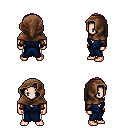
a pixel art fantasy rpg character, male body template, human, light skin, blue robe, white pants, pink long hairstyle, cloth hood, leather bracers, four views (front, back, left, right), 2x2 character sprite sheet, small pixel art, hard edges, no anti-aliasing